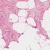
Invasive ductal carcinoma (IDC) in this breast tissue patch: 0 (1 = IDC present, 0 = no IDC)